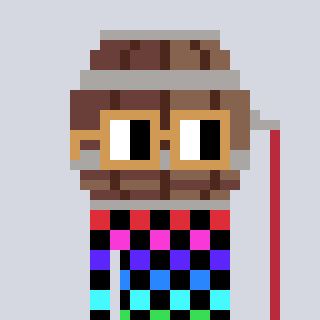
a pixel art character with square brown glasses, a wine barrel-shaped head and a redpinkish-colored body on a cool background